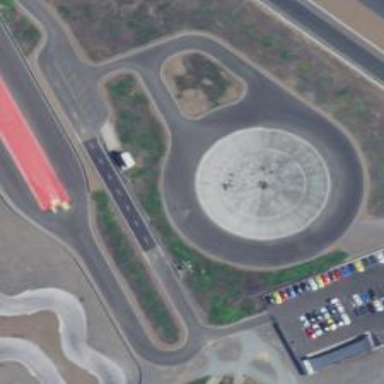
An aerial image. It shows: Motor sport raceway.